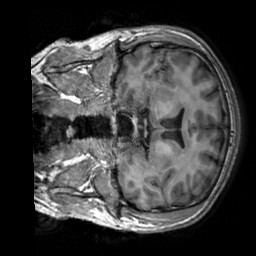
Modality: T1w
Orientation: coronal
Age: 32
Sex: male
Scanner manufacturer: siemens
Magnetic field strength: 3 T
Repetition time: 2.3 s
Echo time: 0.00303 s